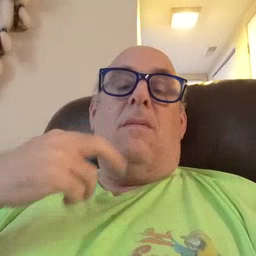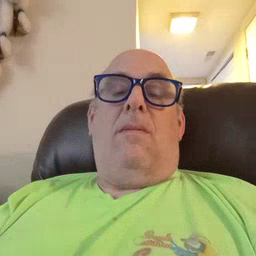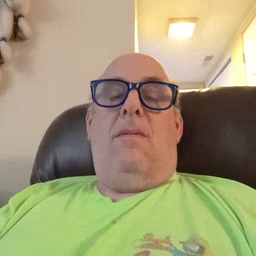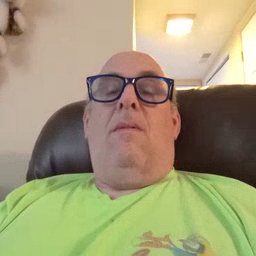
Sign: gum